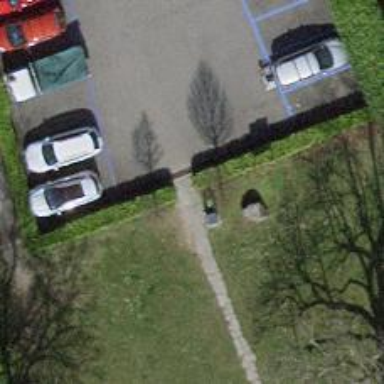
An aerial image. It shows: Entrance with barrier.